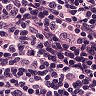
Metastatic tissue present: yes